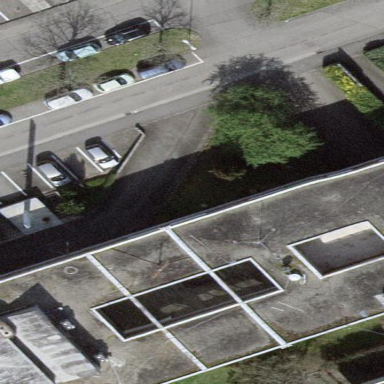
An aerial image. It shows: Part of building is shown in the image.